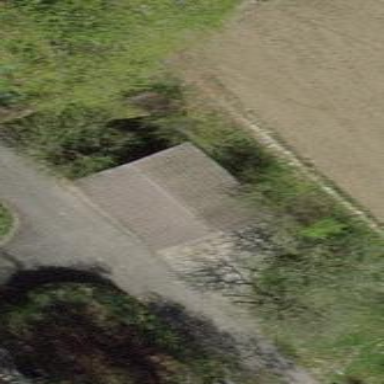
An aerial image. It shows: Garage.